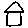
Label: house